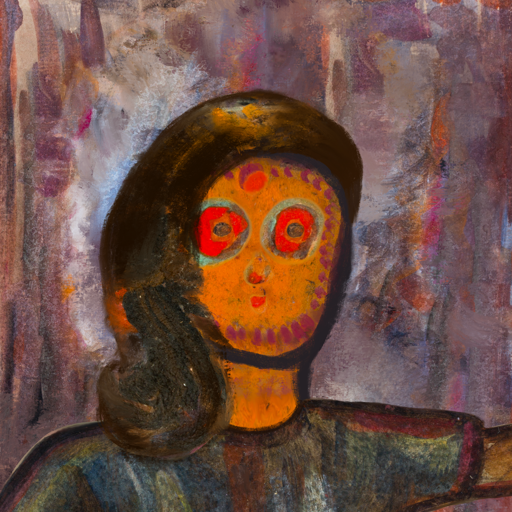
Background: Hypocrite, Head And Neck Front: Doll, Face Front: Sisters, Bust: Mosgoul, Hair Front: Gypsy_Queen, Head Accessory: Blank, Second Necklace: Blank, Necklace: Blank, Baby: Blank